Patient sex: F
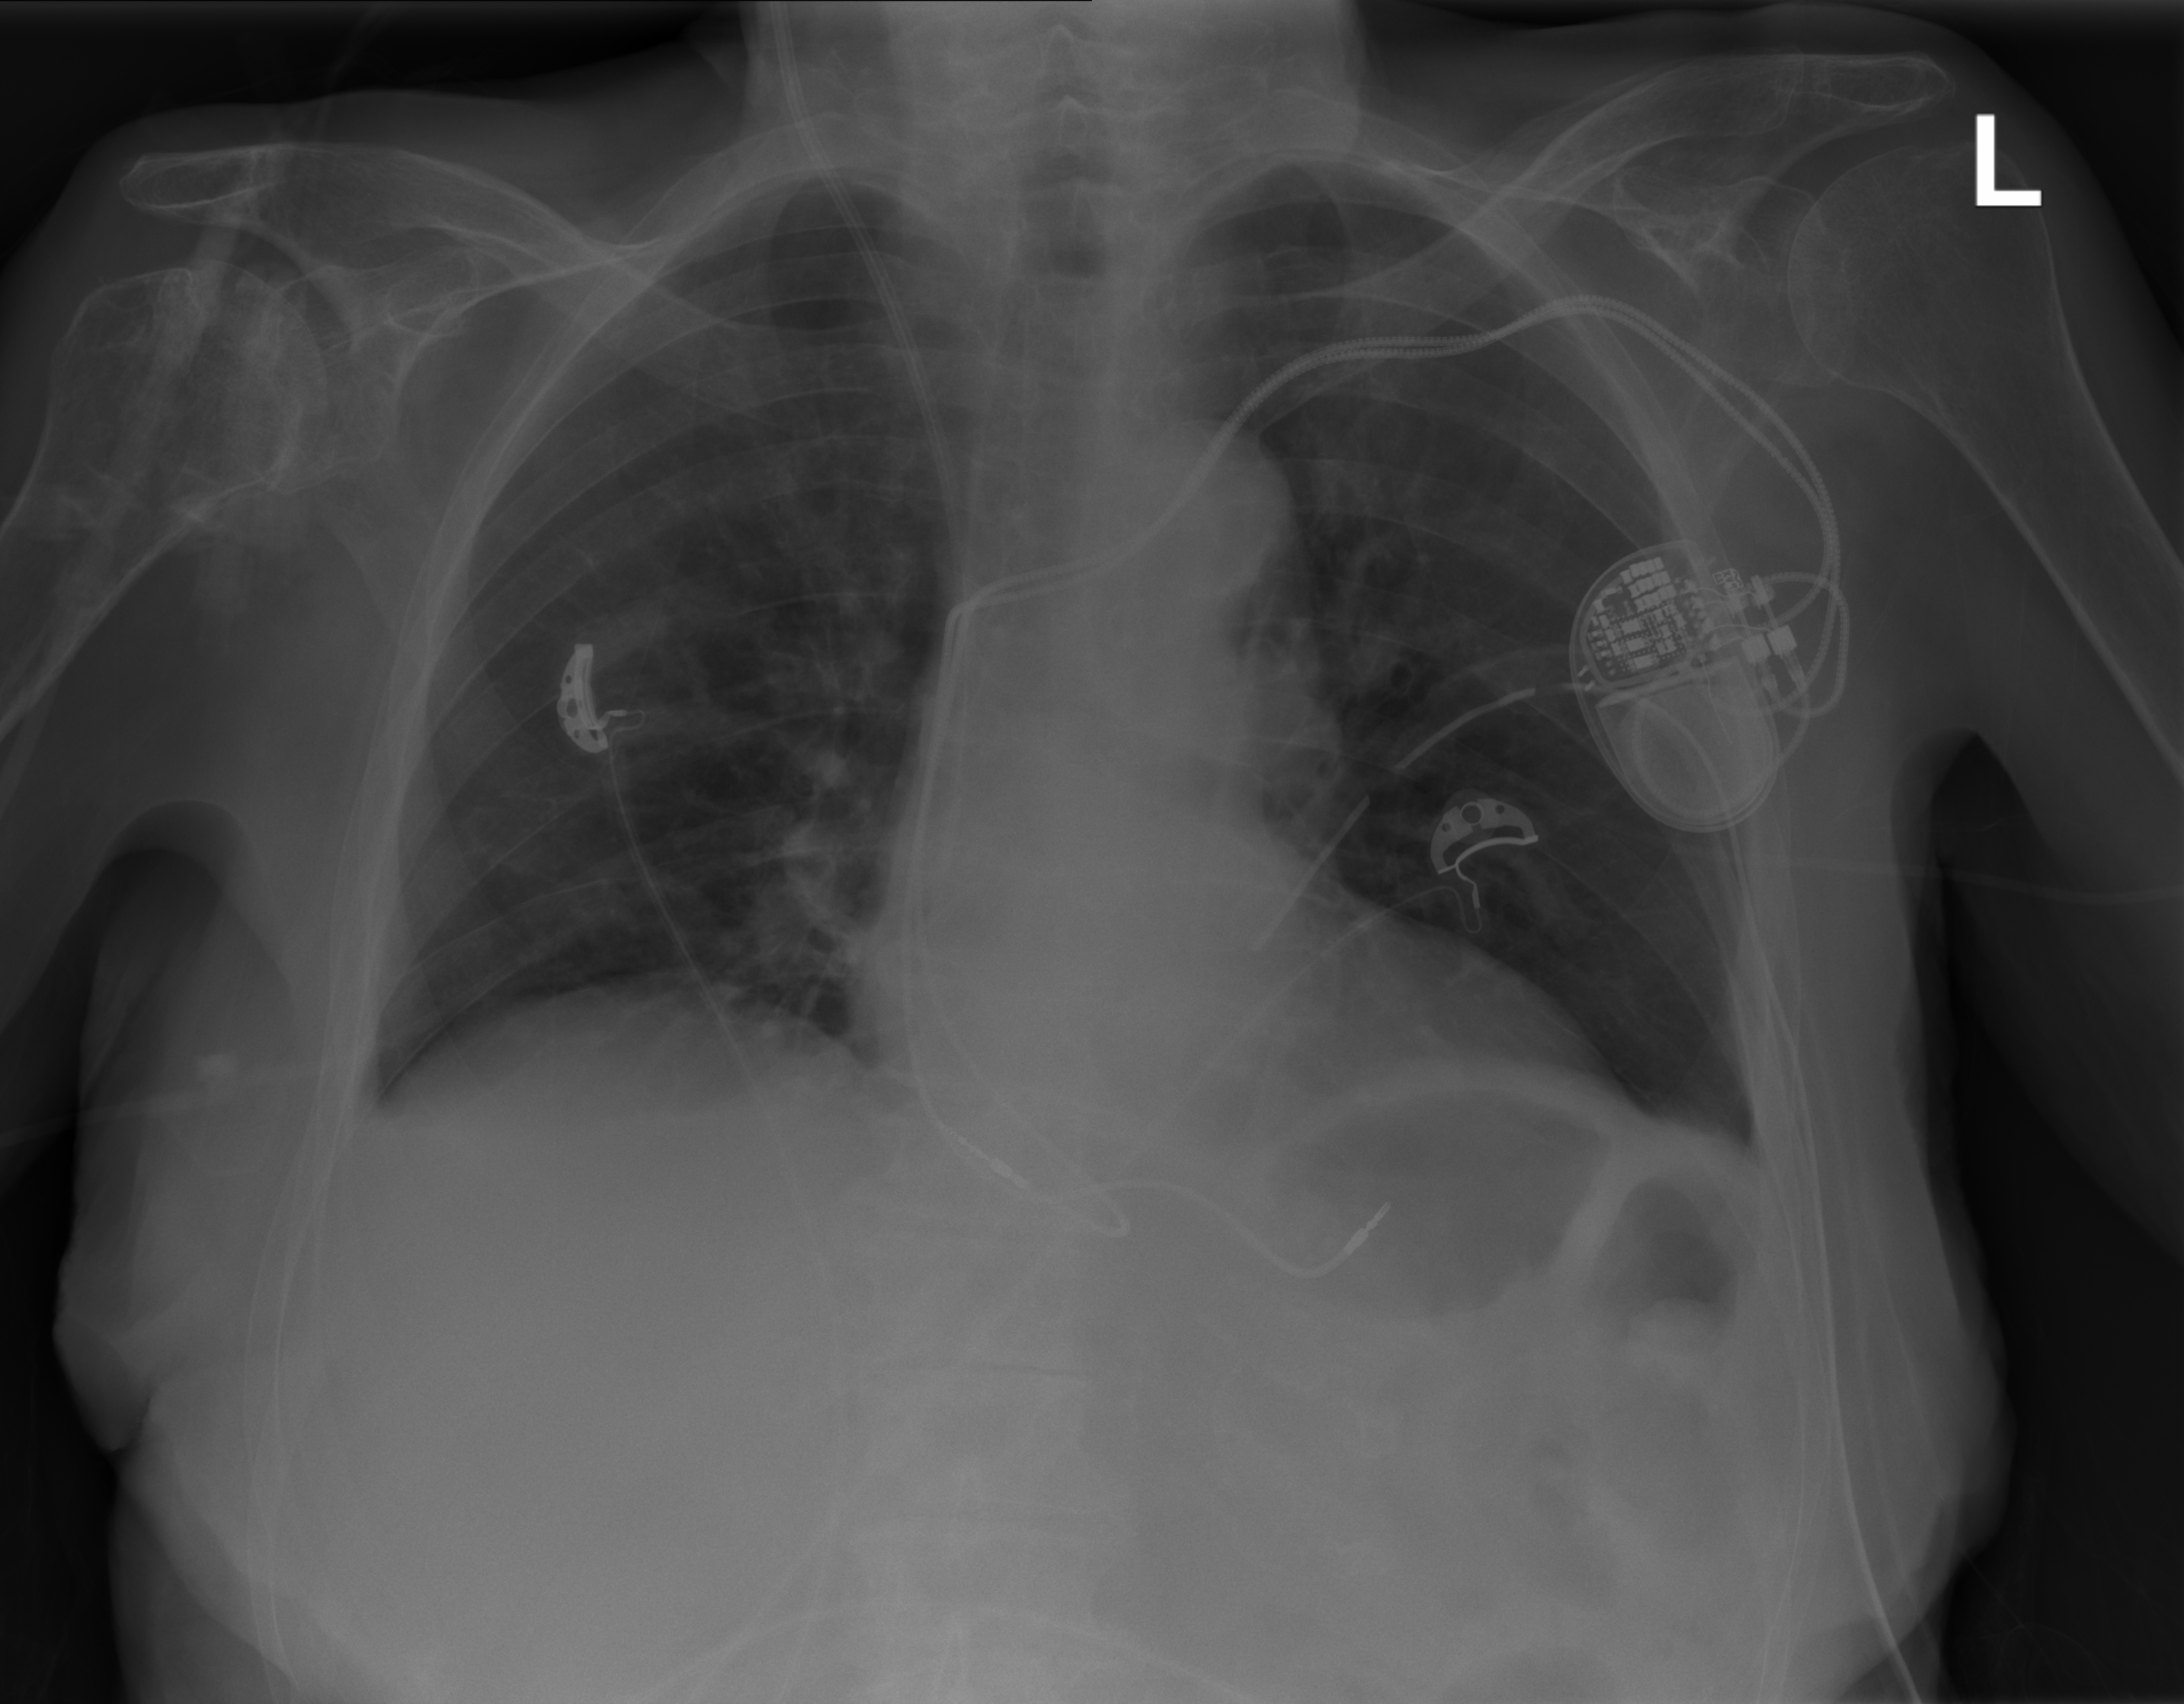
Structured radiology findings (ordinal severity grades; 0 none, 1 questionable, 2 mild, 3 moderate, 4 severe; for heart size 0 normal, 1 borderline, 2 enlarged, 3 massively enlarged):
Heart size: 1
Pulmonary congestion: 0
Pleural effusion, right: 2
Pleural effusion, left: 1
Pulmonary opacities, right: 0
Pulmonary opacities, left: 0
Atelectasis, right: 2
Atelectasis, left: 1